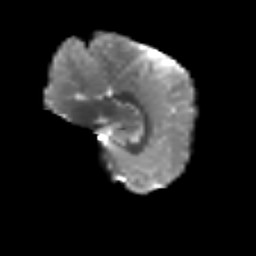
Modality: T2w
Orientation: sagittal
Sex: male
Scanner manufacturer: siemens
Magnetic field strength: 3 T
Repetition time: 5 s
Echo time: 0.071 s